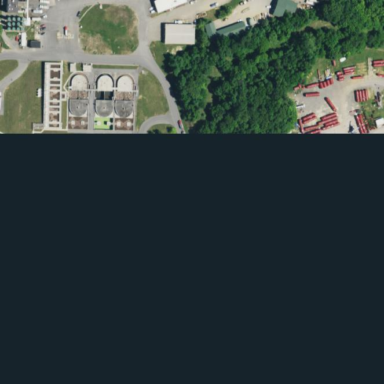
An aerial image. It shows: View of wastewater plant.